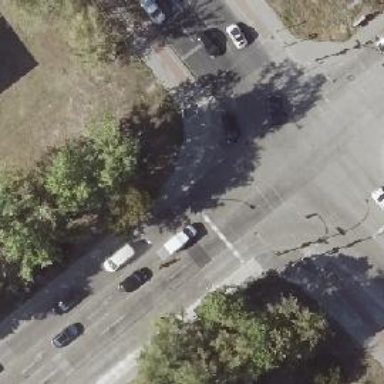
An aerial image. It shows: Road with traffic signals.